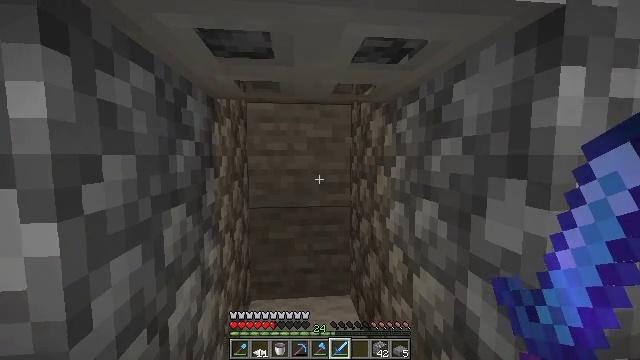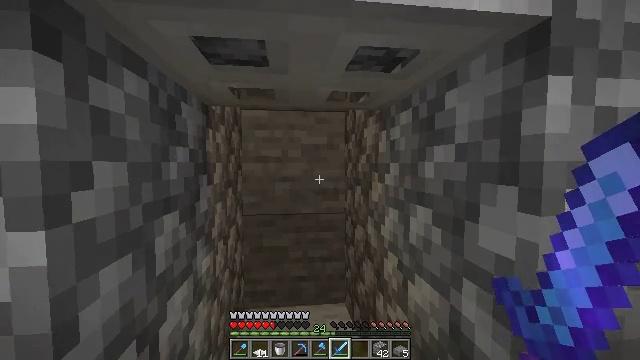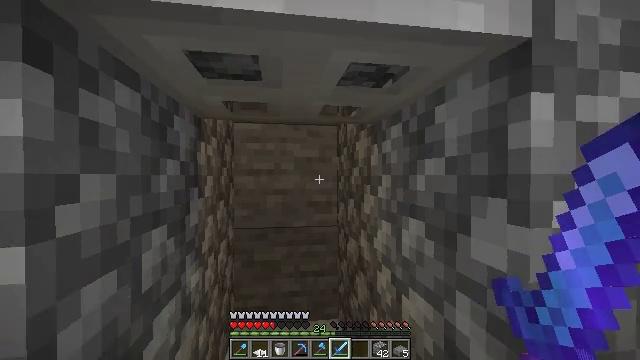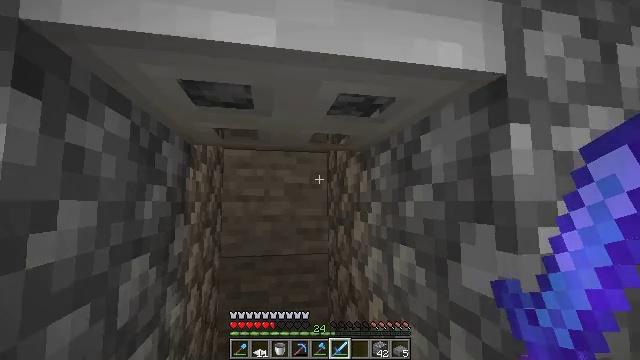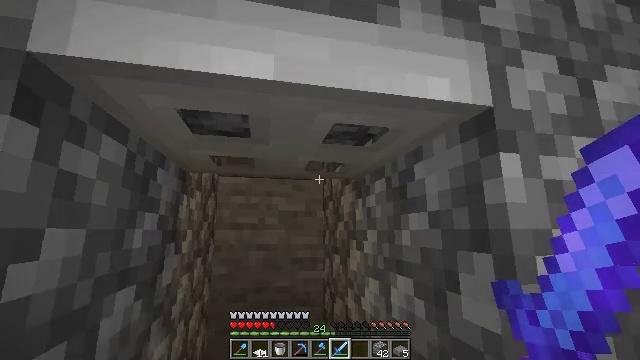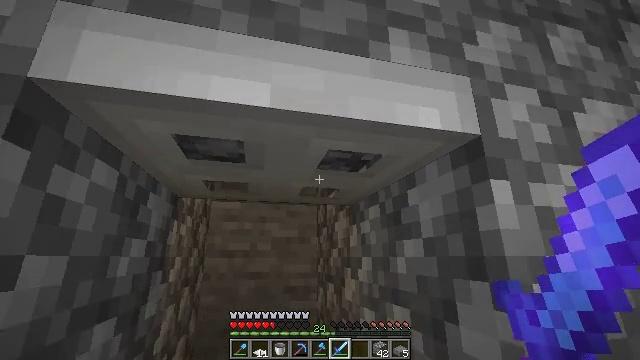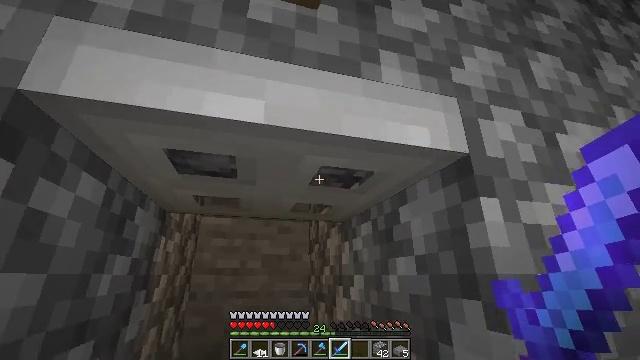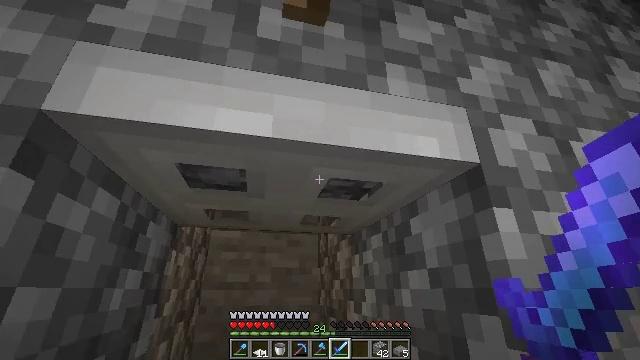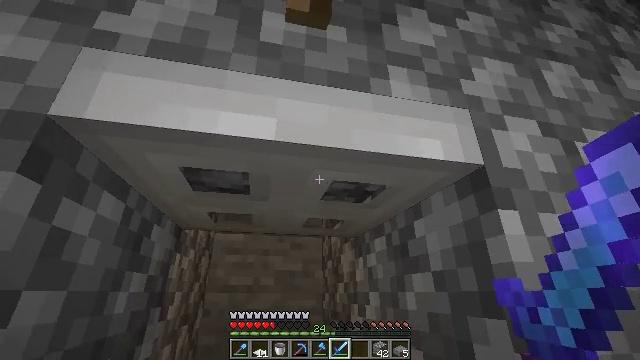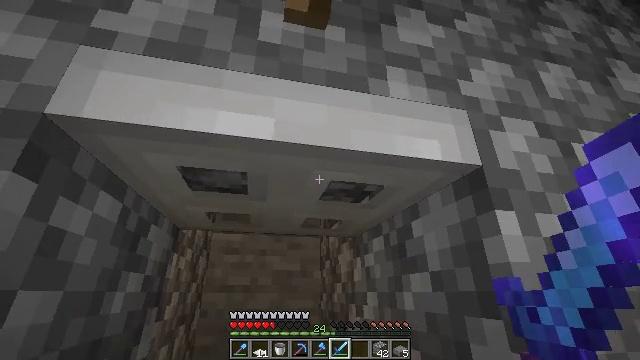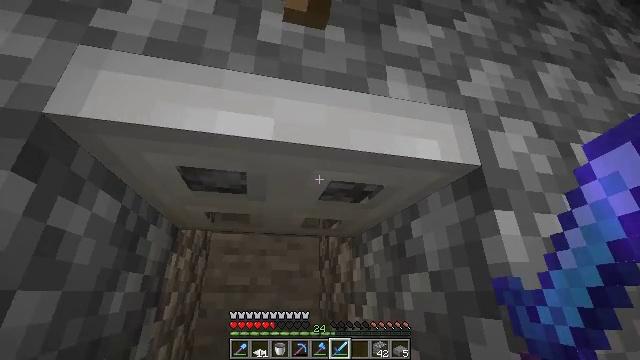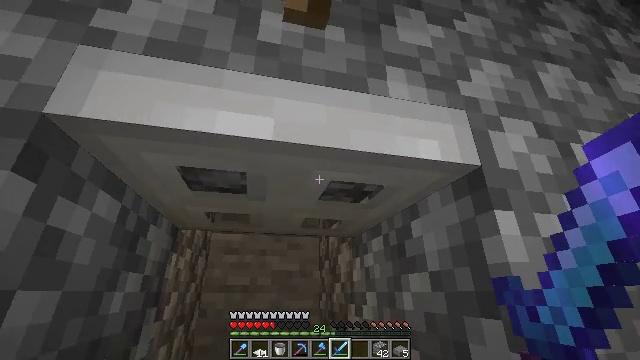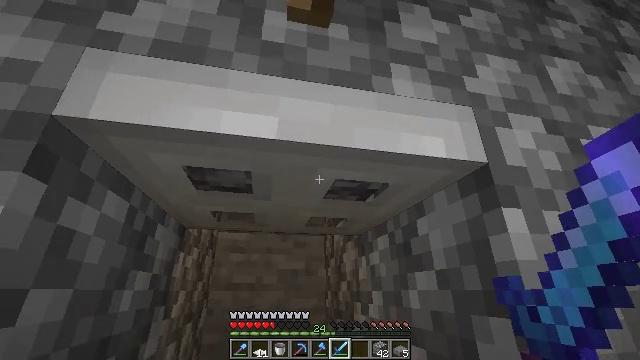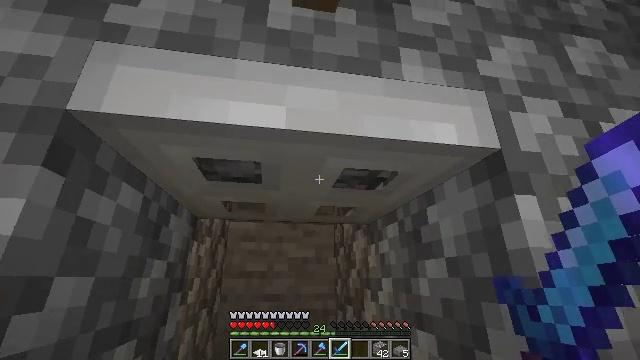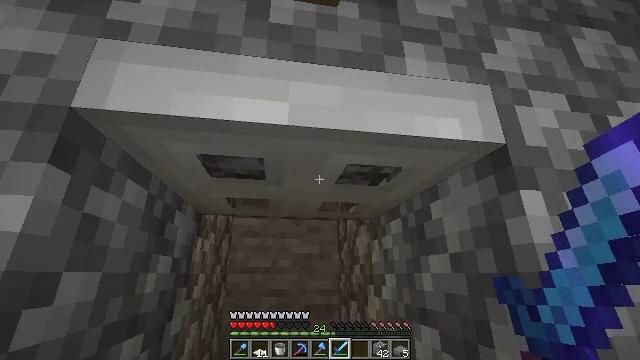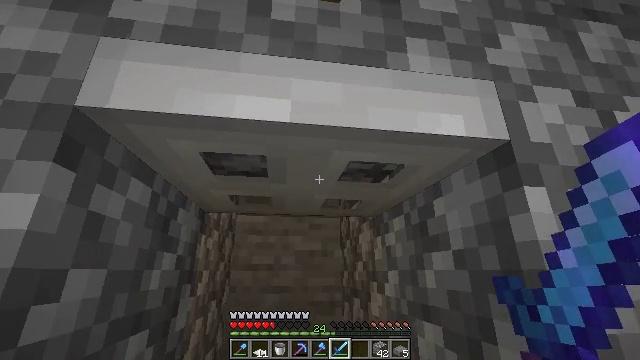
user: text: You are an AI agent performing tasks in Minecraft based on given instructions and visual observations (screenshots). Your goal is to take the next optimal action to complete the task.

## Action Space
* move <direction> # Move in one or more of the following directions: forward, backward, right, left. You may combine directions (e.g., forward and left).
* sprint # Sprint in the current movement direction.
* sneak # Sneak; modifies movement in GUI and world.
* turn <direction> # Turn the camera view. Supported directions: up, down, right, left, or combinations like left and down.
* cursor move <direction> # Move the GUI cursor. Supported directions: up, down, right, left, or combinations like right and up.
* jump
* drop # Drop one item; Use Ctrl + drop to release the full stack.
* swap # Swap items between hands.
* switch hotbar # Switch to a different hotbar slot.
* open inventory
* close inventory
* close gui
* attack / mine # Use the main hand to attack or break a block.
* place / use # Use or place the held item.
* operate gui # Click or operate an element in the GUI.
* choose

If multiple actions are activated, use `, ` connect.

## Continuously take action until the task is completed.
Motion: motion action
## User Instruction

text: Collect the iron trapdoor by mining it.
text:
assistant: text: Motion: turn right and up
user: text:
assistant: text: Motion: turn right and up
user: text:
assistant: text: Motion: turn right and up
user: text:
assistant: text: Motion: turn right and up
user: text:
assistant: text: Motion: turn right and up
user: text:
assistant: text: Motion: turn right and up
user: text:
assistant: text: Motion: turn left and up
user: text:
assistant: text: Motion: no_op
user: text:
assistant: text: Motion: no_op
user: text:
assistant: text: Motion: no_op
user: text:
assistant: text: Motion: no_op
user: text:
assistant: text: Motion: turn left
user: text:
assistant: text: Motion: turn left and down
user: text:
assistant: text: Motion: no_op
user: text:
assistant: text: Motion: no_op
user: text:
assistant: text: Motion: no_op
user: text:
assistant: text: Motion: no_op
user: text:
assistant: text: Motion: no_op
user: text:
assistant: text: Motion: no_op
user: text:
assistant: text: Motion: no_op
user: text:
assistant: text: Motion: no_op
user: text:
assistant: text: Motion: no_op
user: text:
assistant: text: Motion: no_op
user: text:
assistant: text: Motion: no_op
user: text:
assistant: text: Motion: no_op
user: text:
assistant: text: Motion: no_op
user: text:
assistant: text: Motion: no_op
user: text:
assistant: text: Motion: no_op
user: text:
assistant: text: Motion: turn right
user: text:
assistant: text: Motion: turn right and up